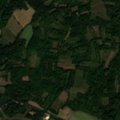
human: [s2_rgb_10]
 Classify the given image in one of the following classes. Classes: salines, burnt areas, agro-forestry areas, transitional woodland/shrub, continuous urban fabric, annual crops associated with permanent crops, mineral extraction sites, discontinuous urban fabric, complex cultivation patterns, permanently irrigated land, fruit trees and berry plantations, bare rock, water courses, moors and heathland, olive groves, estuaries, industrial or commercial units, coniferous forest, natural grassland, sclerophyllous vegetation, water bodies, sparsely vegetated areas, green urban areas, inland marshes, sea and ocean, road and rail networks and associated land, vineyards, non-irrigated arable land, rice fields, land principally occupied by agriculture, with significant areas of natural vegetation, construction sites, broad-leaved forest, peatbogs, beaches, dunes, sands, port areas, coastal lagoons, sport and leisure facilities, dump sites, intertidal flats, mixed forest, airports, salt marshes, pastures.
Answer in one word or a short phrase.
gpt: non-irrigated arable land, broad-leaved forest, transitional woodland/shrub, water courses